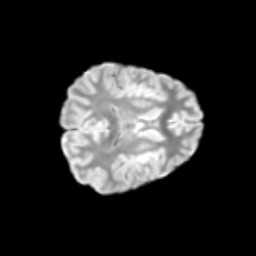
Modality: T2w
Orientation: axial
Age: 10
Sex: male
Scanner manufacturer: siemens
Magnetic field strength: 3 T
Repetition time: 3.8 s
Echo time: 0.07 s